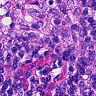
Metastatic tissue present: no